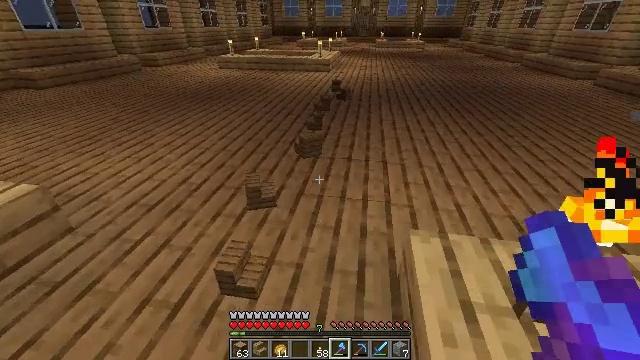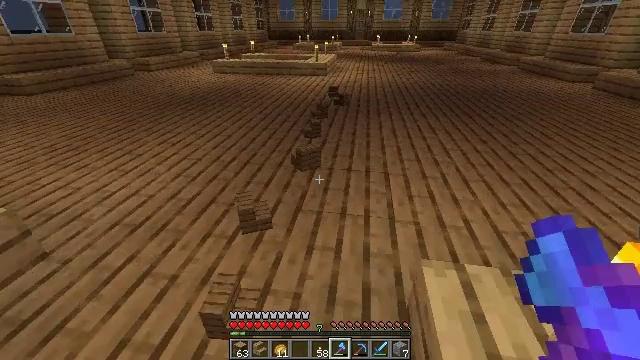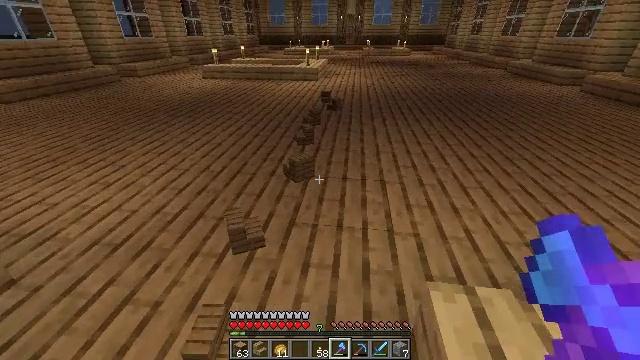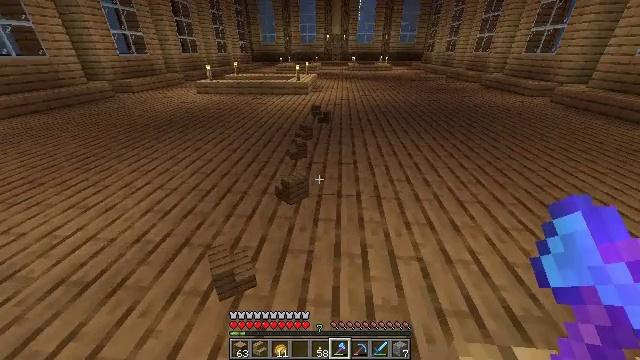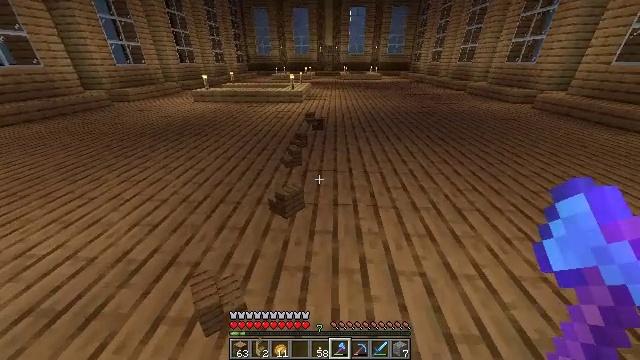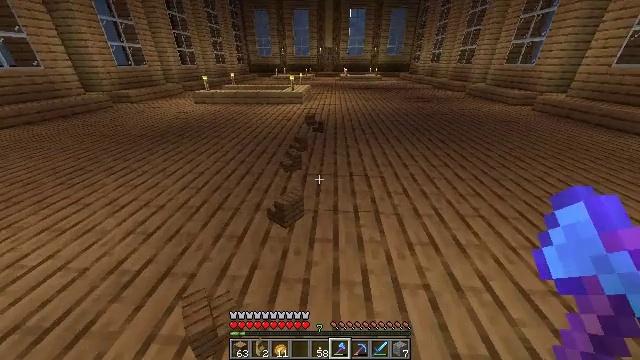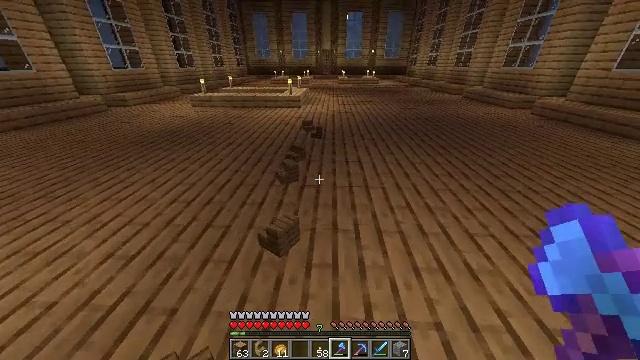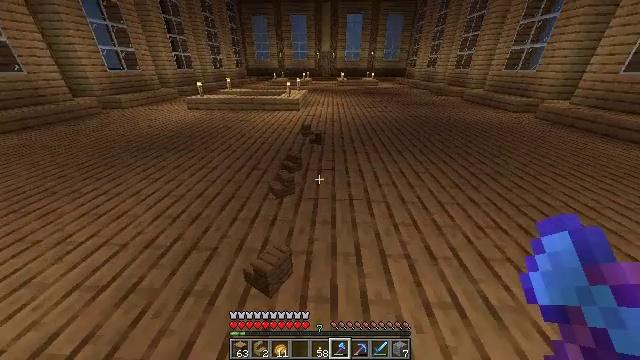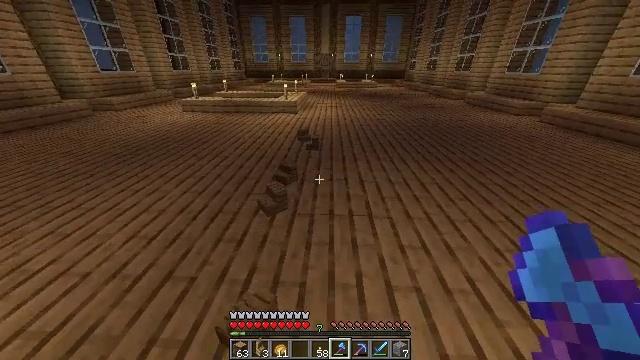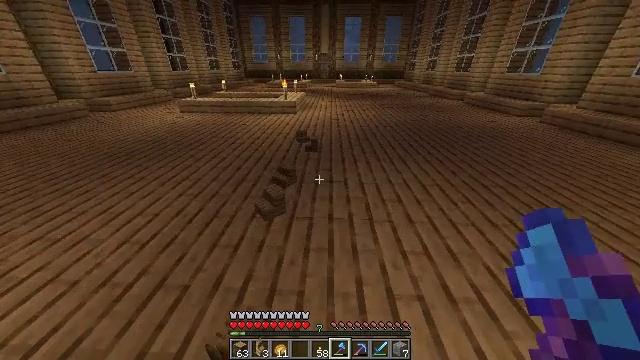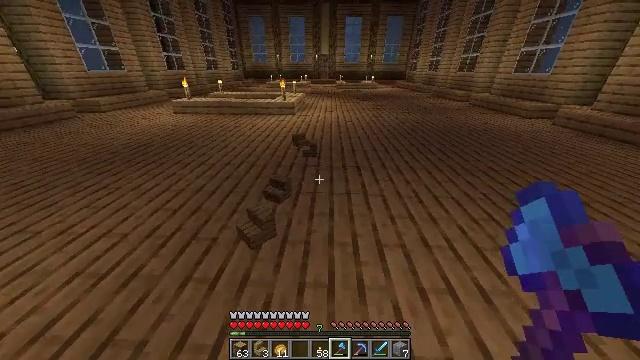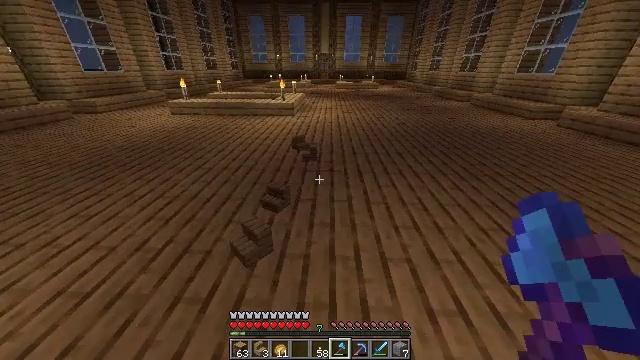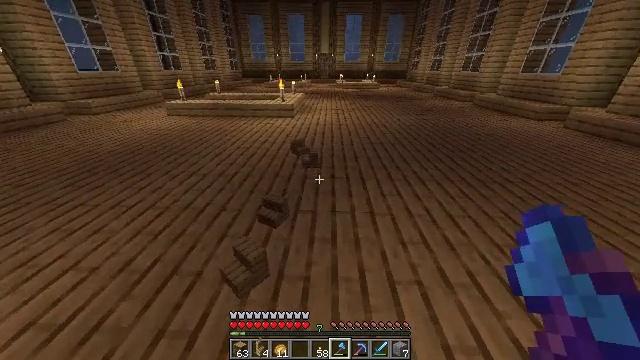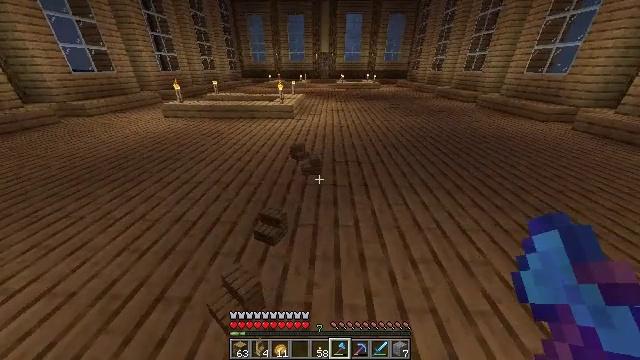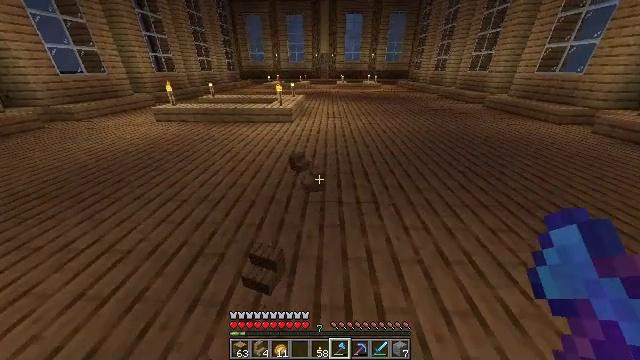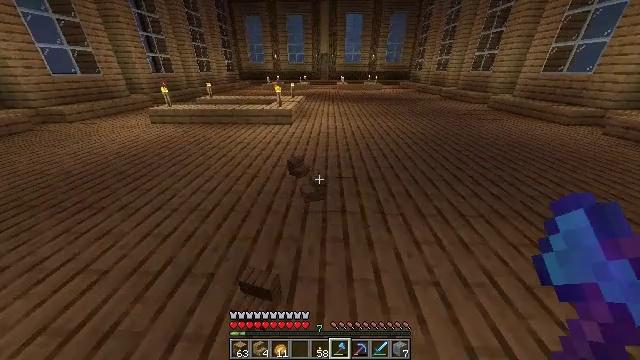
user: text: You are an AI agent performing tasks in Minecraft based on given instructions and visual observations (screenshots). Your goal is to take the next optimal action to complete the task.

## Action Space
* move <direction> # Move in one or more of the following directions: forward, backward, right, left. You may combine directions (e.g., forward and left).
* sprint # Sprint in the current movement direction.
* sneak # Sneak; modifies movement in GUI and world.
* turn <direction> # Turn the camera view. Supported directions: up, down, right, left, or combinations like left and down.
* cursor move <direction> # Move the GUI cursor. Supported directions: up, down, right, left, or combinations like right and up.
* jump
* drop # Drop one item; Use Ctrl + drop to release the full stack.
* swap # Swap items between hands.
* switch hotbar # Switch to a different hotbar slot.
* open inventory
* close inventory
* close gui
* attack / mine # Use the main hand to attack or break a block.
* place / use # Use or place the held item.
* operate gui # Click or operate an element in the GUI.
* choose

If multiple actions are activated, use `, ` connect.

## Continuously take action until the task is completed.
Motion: motion action
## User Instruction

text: Reclaim the oak slab from a structure.
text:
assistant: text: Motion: move forward
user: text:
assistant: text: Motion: move forward, sprint, turn right
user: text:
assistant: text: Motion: move forward, sprint, turn right
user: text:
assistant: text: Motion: move forward, sprint, turn right
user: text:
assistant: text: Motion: move forward, sprint
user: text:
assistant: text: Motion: move forward, sprint
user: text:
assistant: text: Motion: move forward
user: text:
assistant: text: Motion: move forward, sprint
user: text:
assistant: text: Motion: move forward, sprint
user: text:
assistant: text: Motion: move forward, sprint
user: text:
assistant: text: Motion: move forward, sprint
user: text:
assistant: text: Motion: move forward
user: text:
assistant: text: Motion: move forward
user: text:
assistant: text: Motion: move forward, sprint
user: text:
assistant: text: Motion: move forward, sprint
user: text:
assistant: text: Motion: move forward, sprint
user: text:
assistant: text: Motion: move forward, sprint
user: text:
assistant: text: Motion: move forward
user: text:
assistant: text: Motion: move forward, sprint
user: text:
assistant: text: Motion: move forward, sprint
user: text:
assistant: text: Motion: move forward, sprint
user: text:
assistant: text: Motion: move forward, sprint
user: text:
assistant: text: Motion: move forward, turn left and down
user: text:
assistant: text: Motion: move forward, turn left and down
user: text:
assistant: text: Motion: move forward, turn left and down
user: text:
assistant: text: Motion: move forward, sprint, turn left and down
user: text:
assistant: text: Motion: move forward, sprint, turn left and down
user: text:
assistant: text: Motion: move forward, sprint, turn left and down
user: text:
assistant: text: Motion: move forward, turn left
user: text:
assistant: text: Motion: move forward, turn left and up